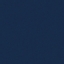
Land use / land cover class: SeaLake